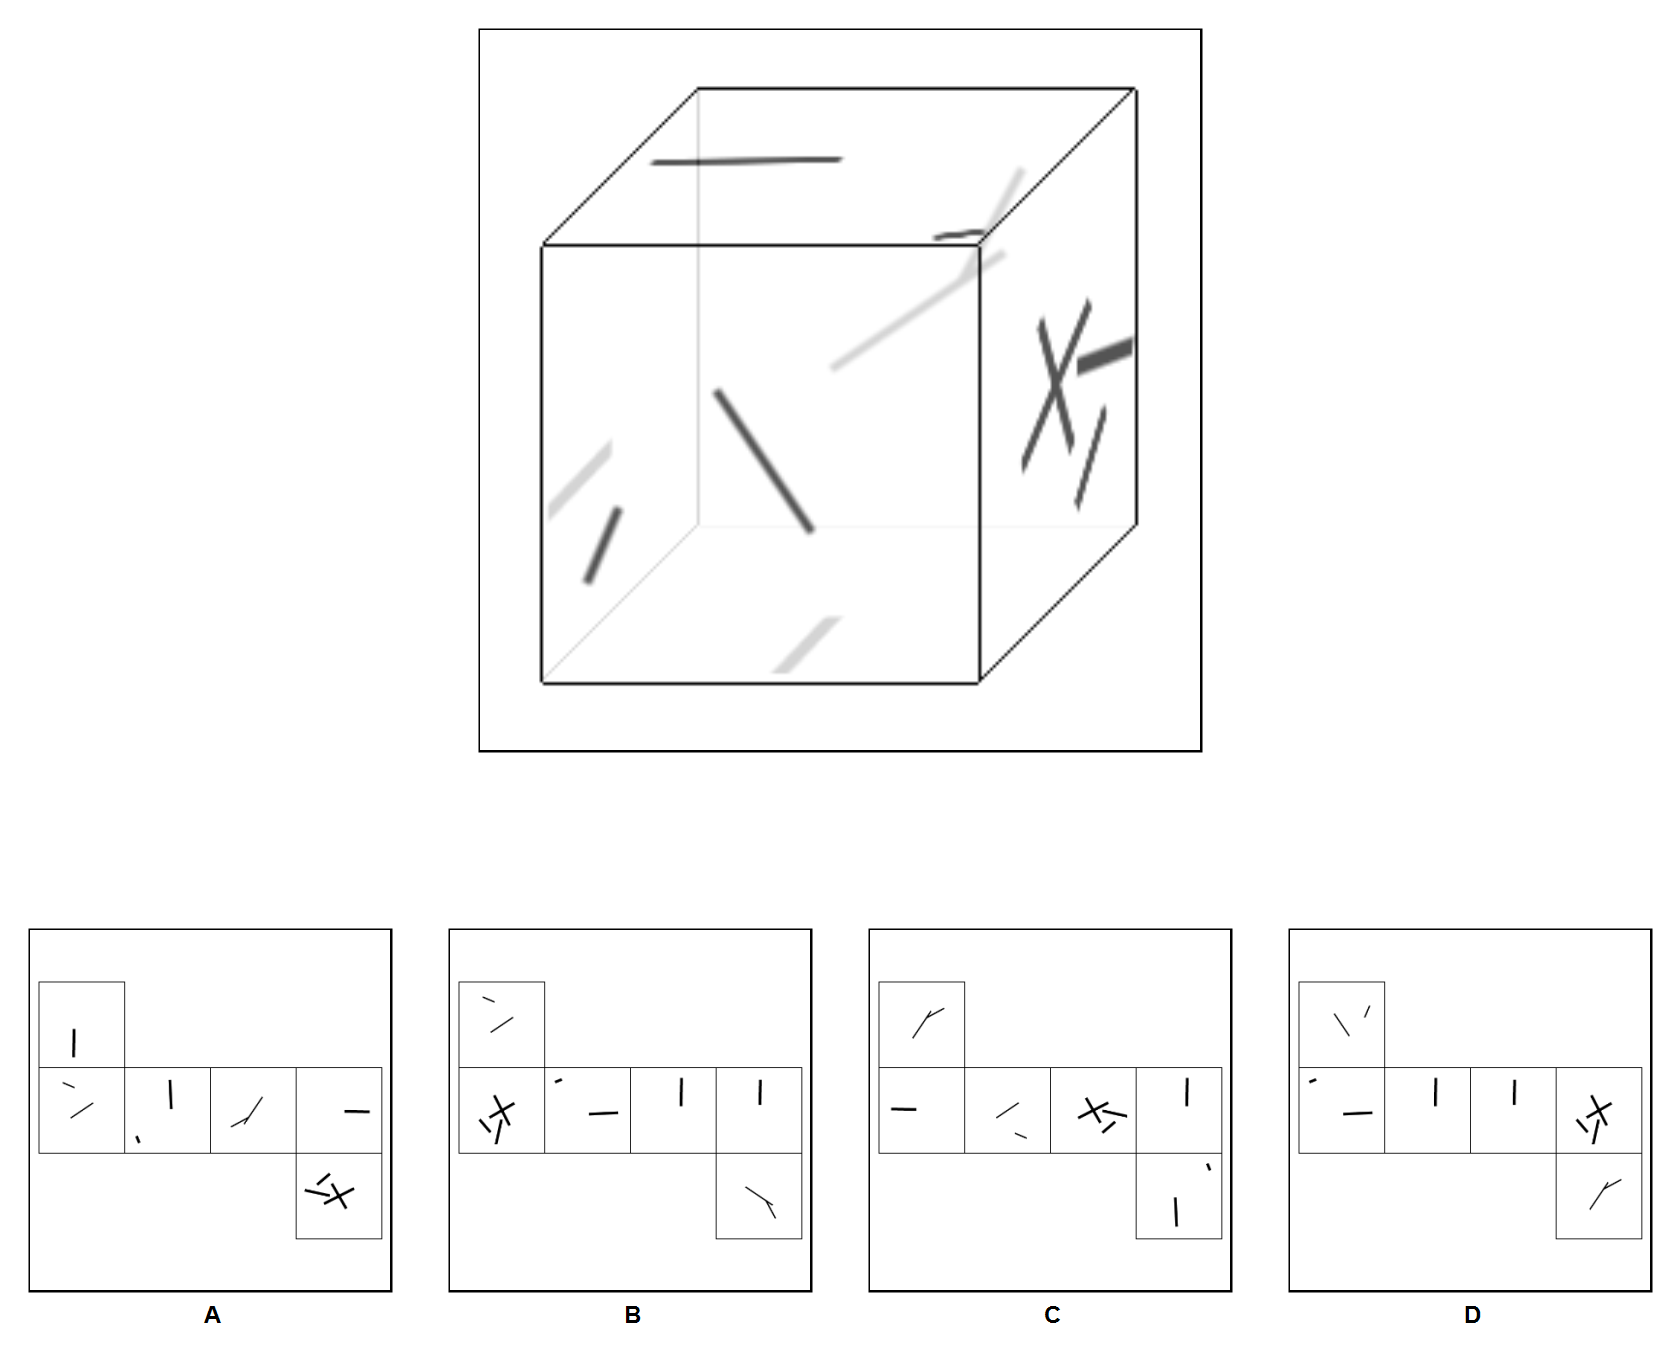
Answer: C